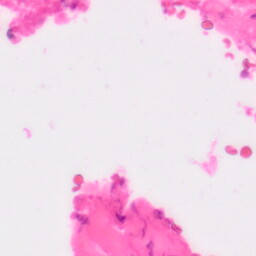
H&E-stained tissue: Colon